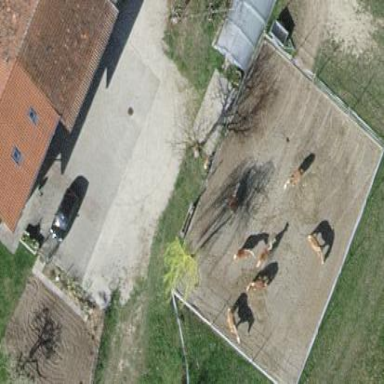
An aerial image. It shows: Equestrian pitch for leisure land use.